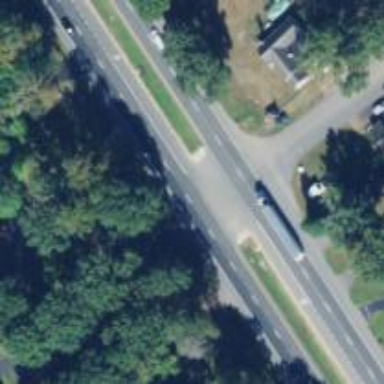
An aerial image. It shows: Trunk link highway.